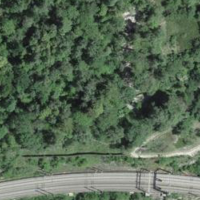
EUNIS habitat code: 43
Species observed at this site:
Issoria lathonia